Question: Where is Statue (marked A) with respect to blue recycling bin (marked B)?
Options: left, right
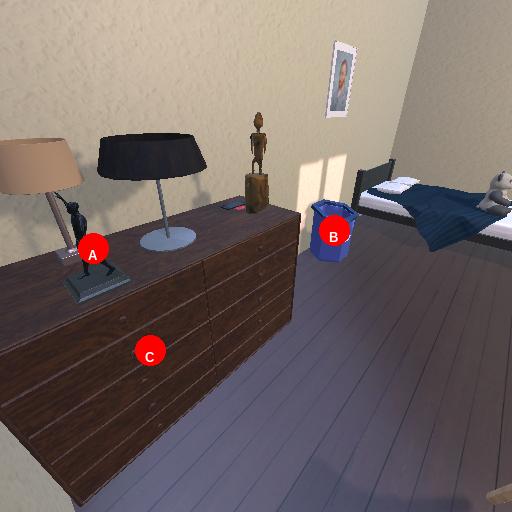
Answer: left